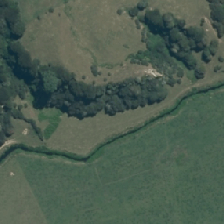
Land cover: manuka_kanuka